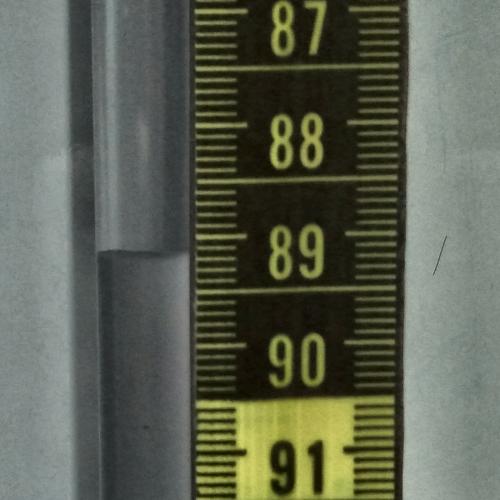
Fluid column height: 89.1 cm